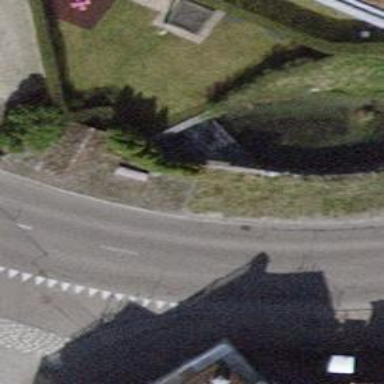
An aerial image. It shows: Brown bench in the vicinity.